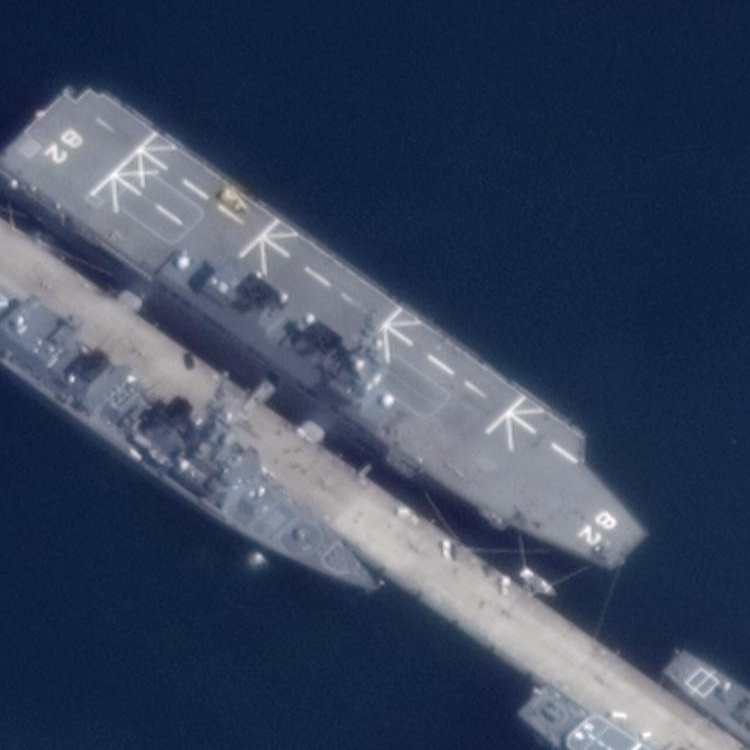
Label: assault